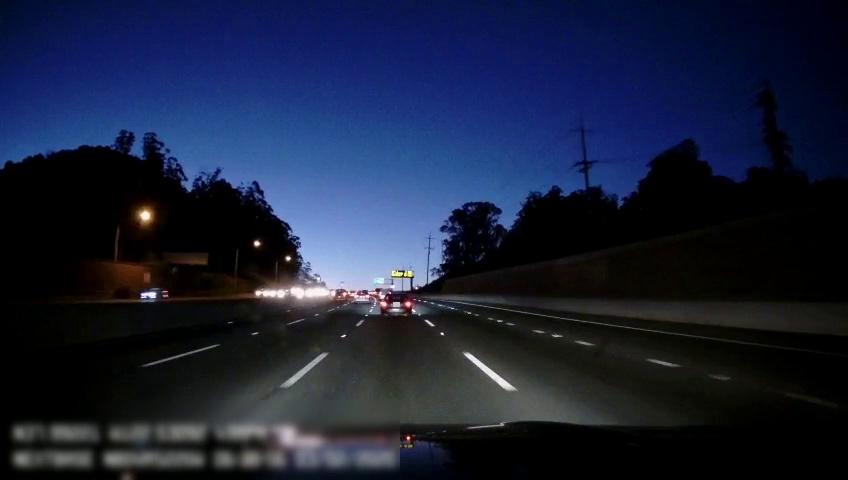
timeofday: Night
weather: Other
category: Drivable Space
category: Vehicles | SUV
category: Vehicles | SUV
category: Vehicles | Car
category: Vehicles | Truck
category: Vehicles | Car
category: Vehicles | Car
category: Vehicles | SUV
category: Vehicles | SUV
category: Lanes | Alternate Lane
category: Lanes | Alternate Lane
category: Lanes | Current Lane
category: Lanes | Current Lane
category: Lanes | Alternate Lane
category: Lanes | Alternate Lane
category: Traffic | Signs